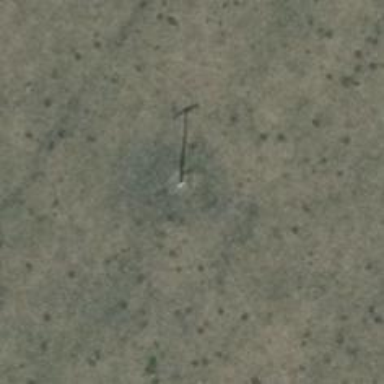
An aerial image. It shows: Power pole.